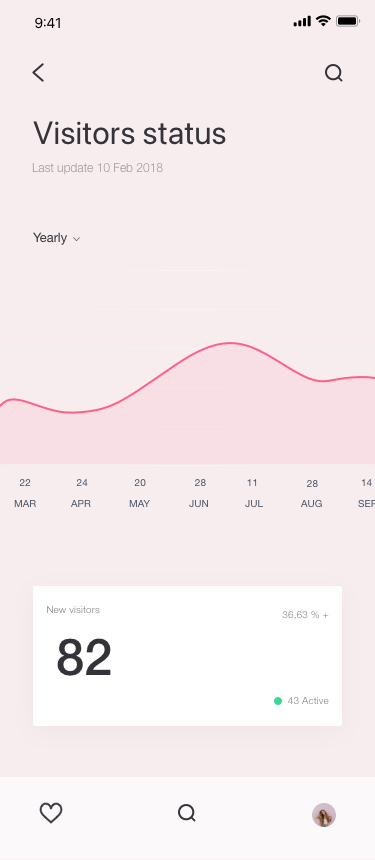
Text in this UI design:
82
New visitors
36,63 % +
43 Active
MAR
APR
MAY
JUN
JUL
AUG
SEP
22
24
20
28
11
28
14
Yearly
Visitors status
Last update 10 Feb 2018